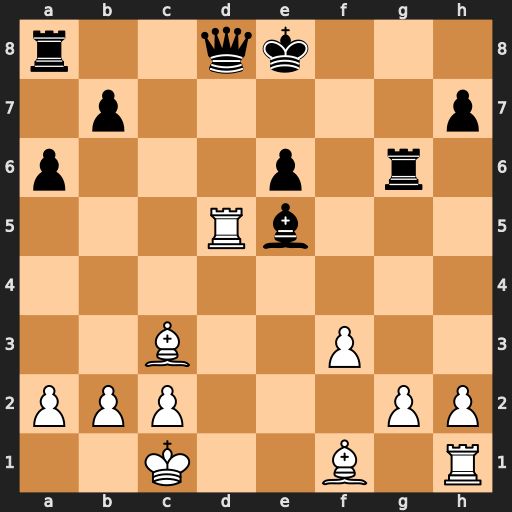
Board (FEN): r2qk3/1p5p/p3p1r1/3Rb3/8/2B2P2/PPP3PP/2K2B1R
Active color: w
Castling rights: q
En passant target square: -
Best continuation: Rxd8+ Rxd8 Bxe5